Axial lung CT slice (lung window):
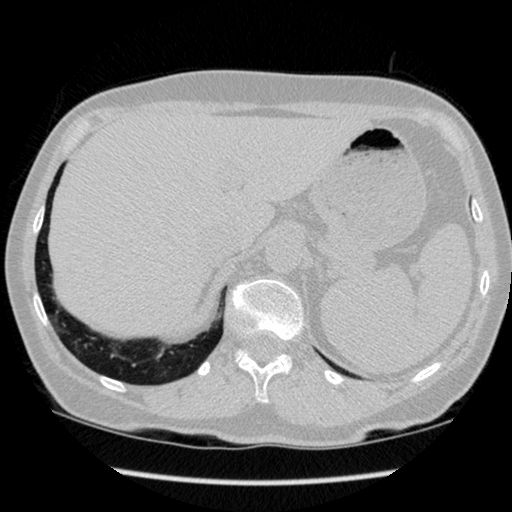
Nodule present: no